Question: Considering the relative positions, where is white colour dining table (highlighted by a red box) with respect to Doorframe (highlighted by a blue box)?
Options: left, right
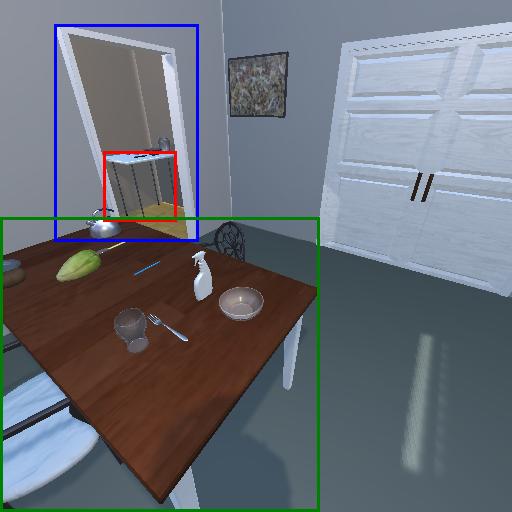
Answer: left